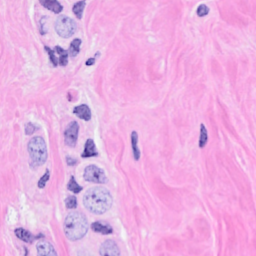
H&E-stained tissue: Breast